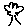
Label: tree